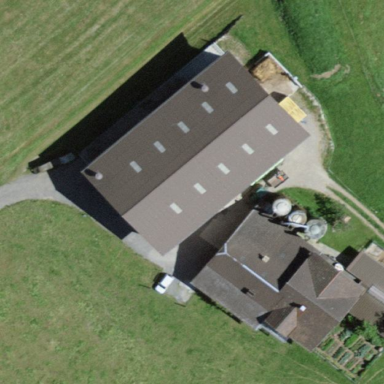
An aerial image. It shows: Farm building.